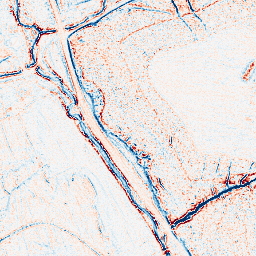
Category: edge_preserving
Decomposition family: anisotropic_diffusion
Decomposition parameters: iterations: 5
kappa: 100
gamma: 0.1
Upsampling method: linear_exact
Upsampling parameters: scale: 4
Upsampling scale: 4